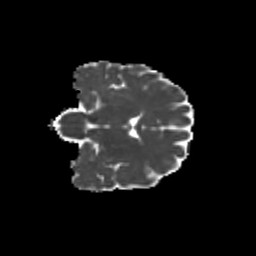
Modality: MD
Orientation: coronal
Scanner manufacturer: siemens
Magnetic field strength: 3 T
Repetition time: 9.2 s
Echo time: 0.084 s